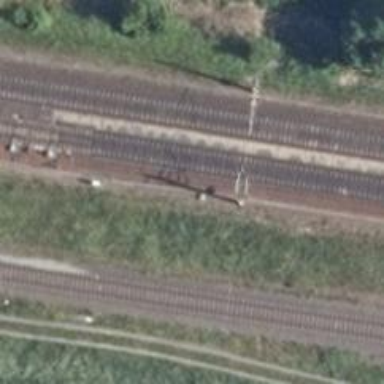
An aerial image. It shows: Rail track with contact lines for electrification. The railway is ballastless.